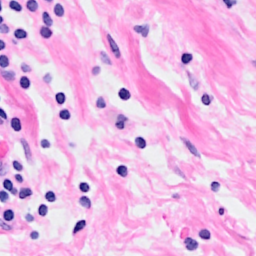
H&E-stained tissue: Breast